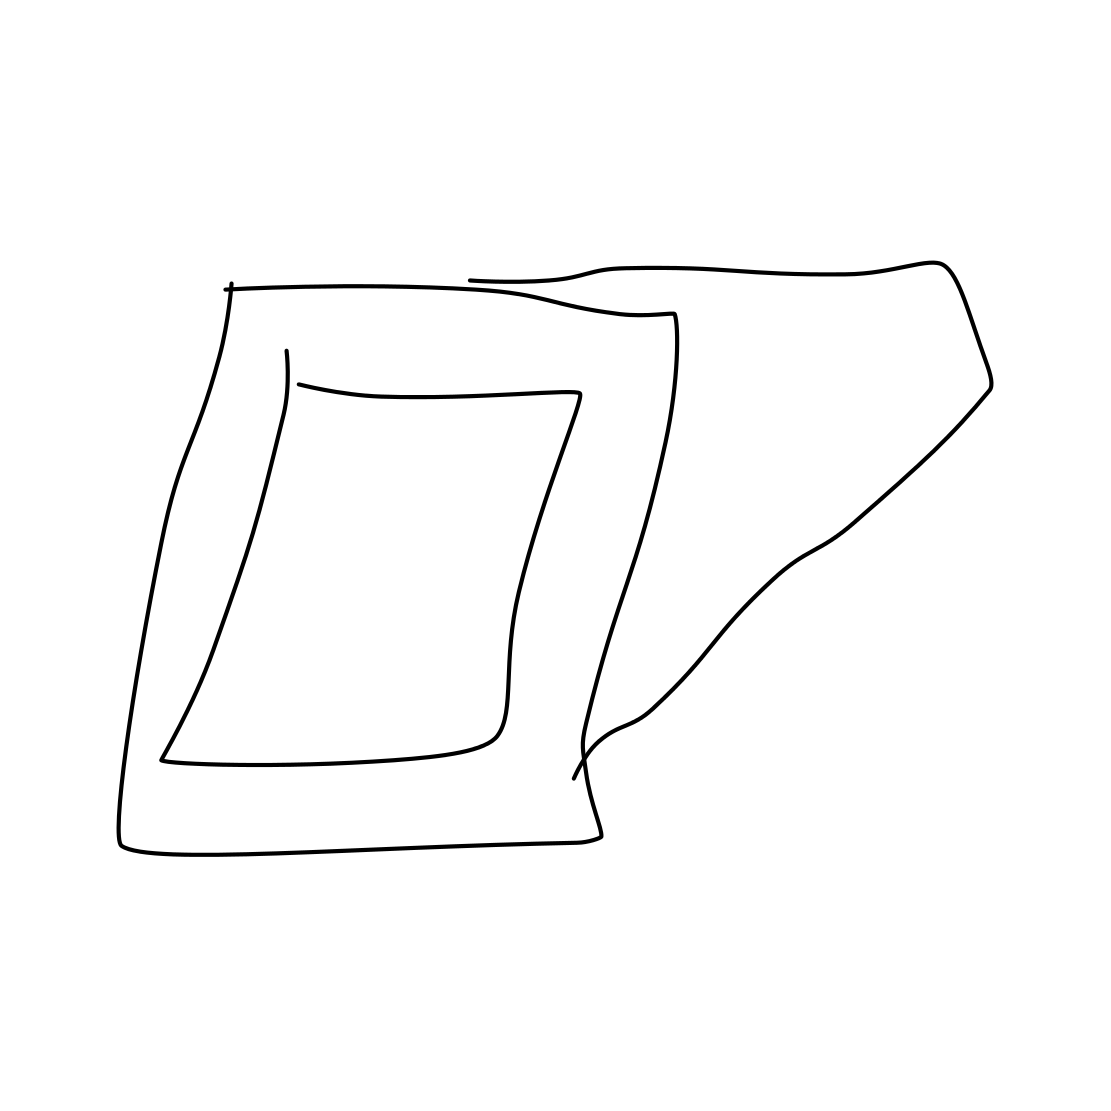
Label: computer monitor